Question: I have one question. It may be easy for you.
I am trying to build a d3js chord diagram - something like this (<URL>:

I am however getting the data from my mysql database
My table looks like this:
'''
id gender_taker gender_giver
1 F M
2 M M
3 F M
4 F F
'''
I want the output to look something like this:
'''
gender_giver gender_taker count(*)
M F 2
M M 1
F F 1
'''
This is easy and can be produced by:
'''
SELECT gender_giver, gender_taker, COUNT(*) FROM data WHEREclauses GROUP BY gender_taker, gender_giver
'''
But I have another issue, I have two another tables that looks like this:
Table 1:
'''
id entryid gender_taker
1 2 F
2 2 M
3 3 F
'''
Table 2:
'''
id entryid gender_giver
1 1 M
2 1 F
3 2 M
'''
entryid is basically id of the first table suggesting that Table2 and Table3 are just subsets of table1
If you combine these three tables it might looks something like:
'''
id gender_taker gender_giver
1 F M,M,F
2 M,F,M M,M
3 F,F M
4 F F
'''
So as a result for the chord diagram I want all these tables taken into account eventually giving something like:
'''
gender_giver gender_taker count(*)
M F 6
M M 4
F F 2
F M 0
'''
Please help me out here.
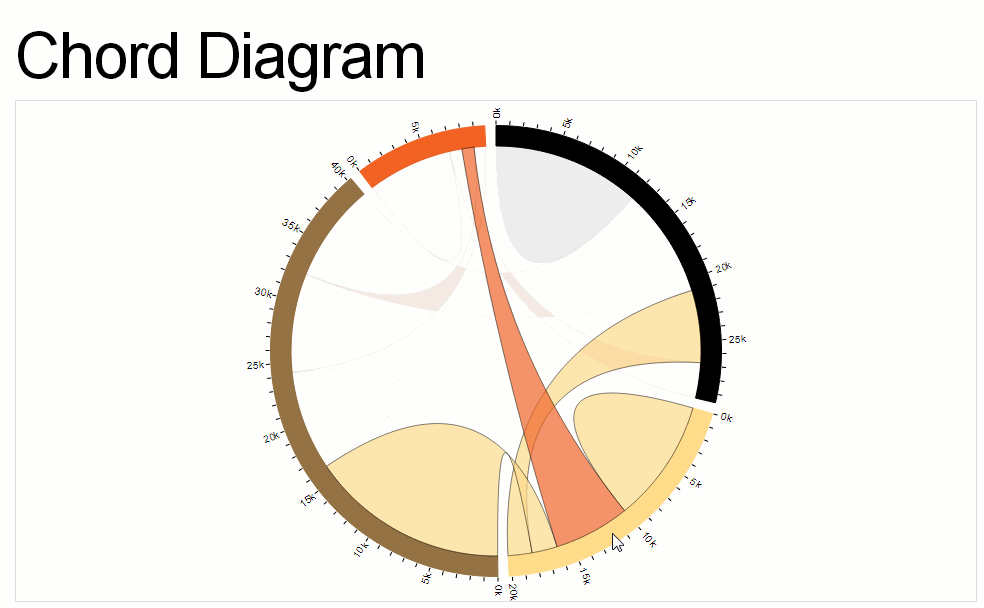
Answer: '''
DROP TABLE IF EXISTS core;
CREATE TABLE core
(entry_id INT NOT NULL AUTO_INCREMENT PRIMARY KEY
,gender_taker CHAR(1) NOT NULL
,gender_giver CHAR(1) NOT NULL
);
INSERT INTO core VALUES
(1 ,'F','M'),
(2,'M','M'),
(3,'F','M'),
(4,'F','F');
DROP TABLE IF EXISTS table1;
CREATE TABLE table1
(id INT NOT NULL AUTO_INCREMENT PRIMARY KEY
,entryid INT NOT NULL
,gender_taker CHAR(1) NOT NULL
);
INSERT INTO table1 VALUES
(1 ,2 ,'F'),
(2 ,2 ,'M'),
(3 ,3 ,'F');
DROP TABLE IF EXISTS table2;
CREATE TABLE table2
(id INT NOT NULL AUTO_INCREMENT PRIMARY KEY
,entryid INT NOT NULL
,gender_giver CHAR(1) NOT NULL
);
INSERT INTO table2 VALUES
(1 ,1 ,'M'),
(2 ,1 ,'F'),
(3 ,2 ,'M');
SELECT entry_id
, GROUP_CONCAT(gender_taker) gender_takers
, GROUP_CONCAT(gender_giver) gender_givers
FROM
( SELECT * FROM core
UNION
SELECT entryid,gender_taker,NULL FROM table1
UNION
SELECT entryid,NULL,gender_giver FROM table2
) x
GROUP
BY entry_id;
+----------+---------------+---------------+
| entry_id | gender_takers | gender_givers |
+----------+---------------+---------------+
| 1 | F | M,M,F |
| 2 | M,F,M | M,M |
| 3 | F,F | M |
| 4 | F | F |
+----------+---------------+---------------+
SELECT a.gender taker
, b.gender giver
, COUNT(*)
FROM
(
SELECT entry_id,'taker' role, gender_taker gender FROM core
UNION ALL
SELECT entry_id,'giver', gender_giver FROM core
UNION ALL
SELECT entryid,'taker',gender_taker FROM table1
UNION ALL
SELECT entryid,'giver',gender_giver FROM table2
) a
JOIN
(
SELECT entry_id,'taker' role, gender_taker gender FROM core
UNION ALL
SELECT entry_id,'giver', gender_giver FROM core
UNION ALL
SELECT entryid,'taker',gender_taker FROM table1
UNION ALL
SELECT entryid,'giver',gender_giver FROM table2
) b
ON b.entry_id = a.entry_id
AND b.role = 'giver'
AND a.role = 'taker'
GROUP
BY taker
, giver;
+-------+-------+----------+
| taker | giver | COUNT(*) |
+-------+-------+----------+
| F | F | 2 |
| F | M | 6 |
| M | M | 4 |
+-------+-------+----------+
'''